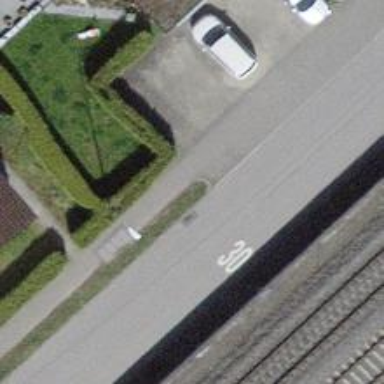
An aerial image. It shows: Sidewalk along the footway.